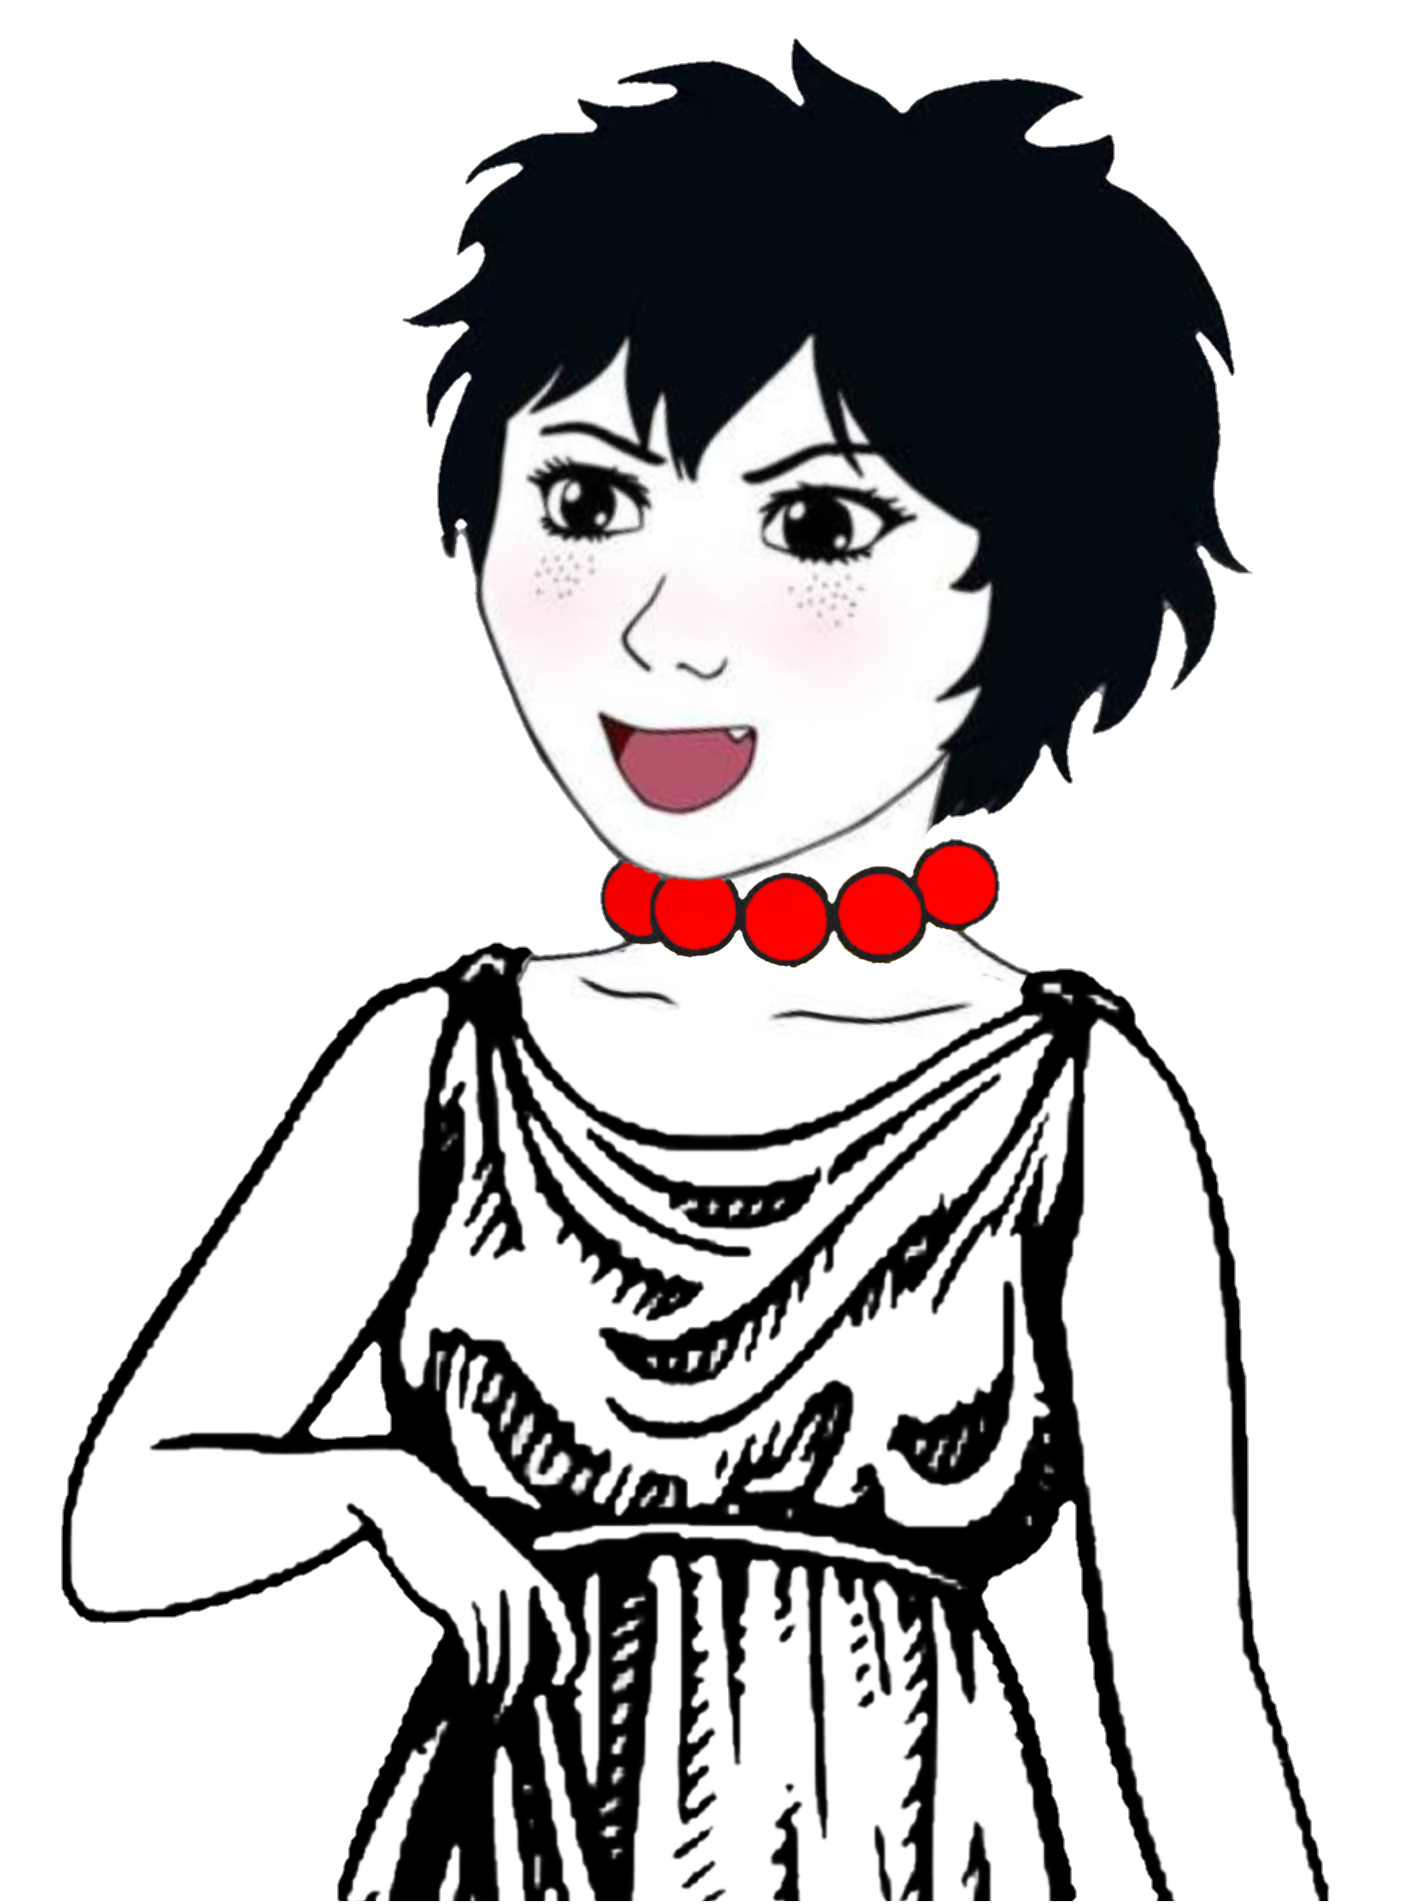
Label: 5_Tomboy